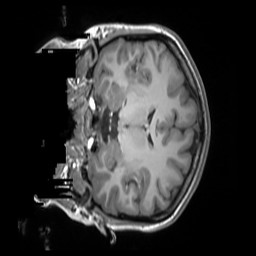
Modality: T1w
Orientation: coronal
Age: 21
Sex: female
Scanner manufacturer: siemens
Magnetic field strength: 3 T
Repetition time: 1.55 s
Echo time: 0.00234 s